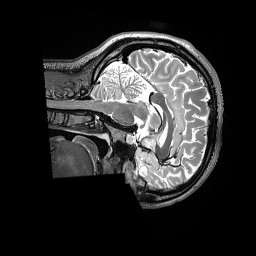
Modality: T2w
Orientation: sagittal
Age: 26
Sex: female
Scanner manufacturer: siemens
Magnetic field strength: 3 T
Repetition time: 3.2 s
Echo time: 0.564 s